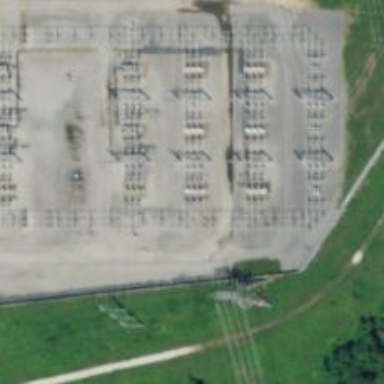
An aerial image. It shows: Switch used for power control.